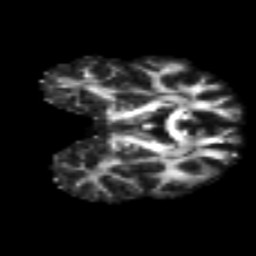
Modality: FA
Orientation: coronal
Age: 33
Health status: ill
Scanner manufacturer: philips
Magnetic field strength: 3 T
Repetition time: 9 s
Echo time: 0.127 s